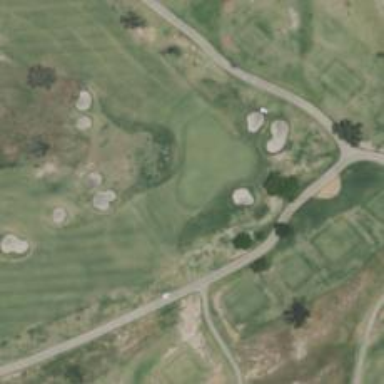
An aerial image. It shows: Golf hole.